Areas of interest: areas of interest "Bashan East Road Public Ground Parking Lot"
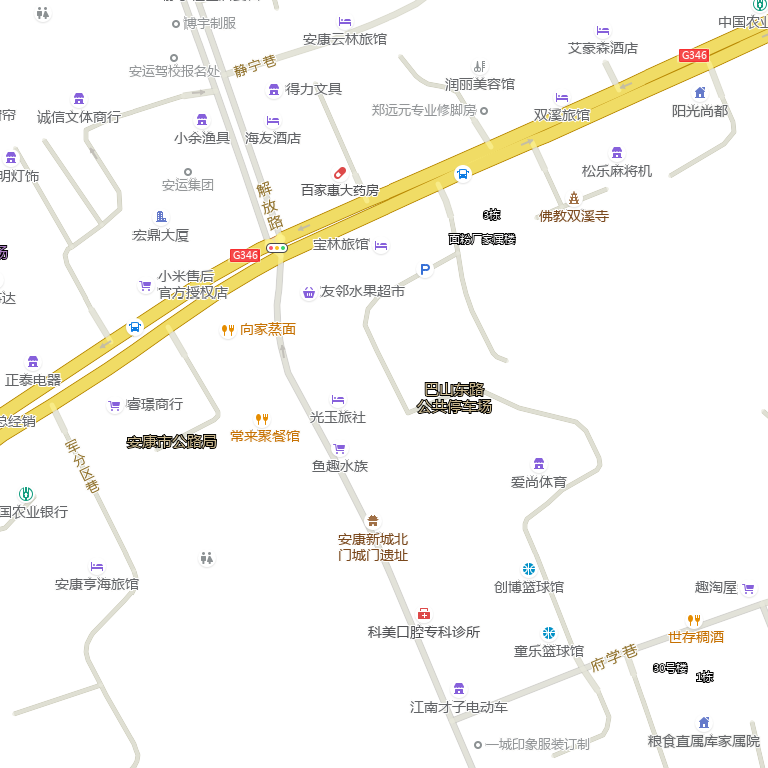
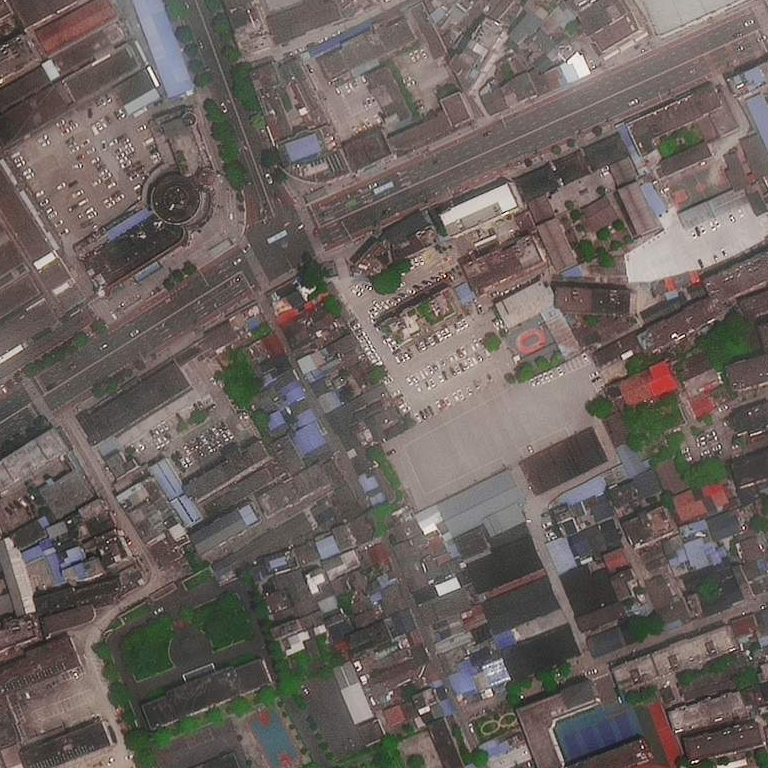